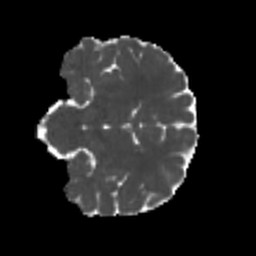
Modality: MD
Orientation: coronal
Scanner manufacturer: siemens
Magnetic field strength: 3 T
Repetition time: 4 s
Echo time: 0.0594 s